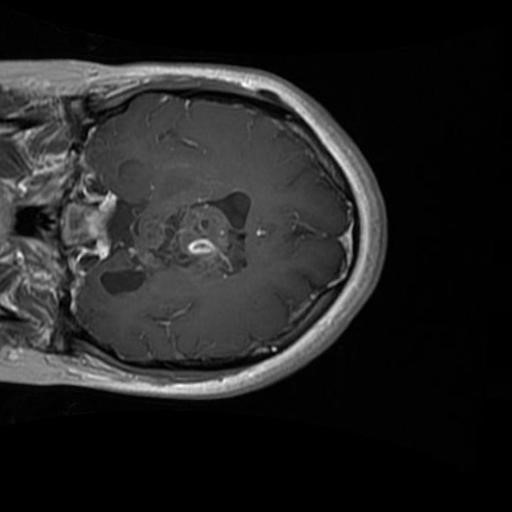
Label: brain_glioma